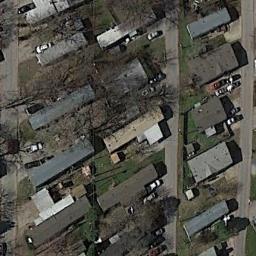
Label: mobile_home_park